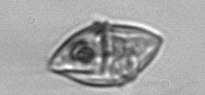
Label: Gyrodinium